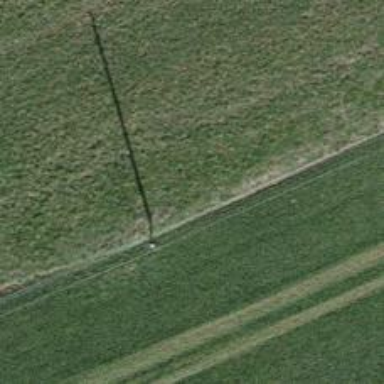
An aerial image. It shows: Power pole.